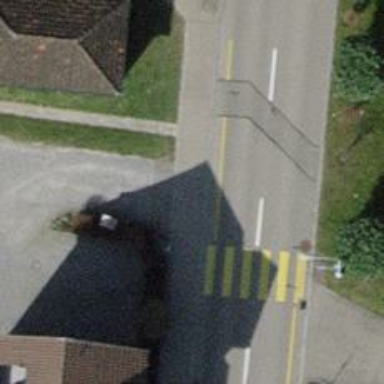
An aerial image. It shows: Asphalt sidewalk along the footway.